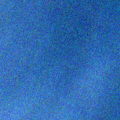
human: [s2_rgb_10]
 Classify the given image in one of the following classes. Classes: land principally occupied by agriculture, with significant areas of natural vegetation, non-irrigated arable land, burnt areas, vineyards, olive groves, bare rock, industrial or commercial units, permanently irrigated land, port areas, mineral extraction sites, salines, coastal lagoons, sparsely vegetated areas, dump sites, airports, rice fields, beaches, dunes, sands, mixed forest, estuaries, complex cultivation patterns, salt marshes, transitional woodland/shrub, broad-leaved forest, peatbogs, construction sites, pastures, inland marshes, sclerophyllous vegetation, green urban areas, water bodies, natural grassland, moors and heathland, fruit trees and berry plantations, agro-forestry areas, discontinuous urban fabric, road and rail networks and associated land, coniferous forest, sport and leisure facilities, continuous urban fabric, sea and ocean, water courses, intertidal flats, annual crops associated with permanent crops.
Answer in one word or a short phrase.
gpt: sea and ocean